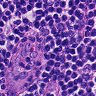
Metastatic tissue present: no